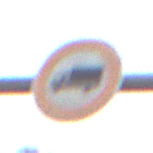
Verkehrszeichen: VerbotFuerKraftfahrzeugeUeberDreiKommaFuenfTonnen
Umgebung: Outdoor, Suburban
Tageszeit: Midday
Wetter: Overcast
Licht: Natural
Jahreszeit: NotSpecified
Kontrast: LowContrast